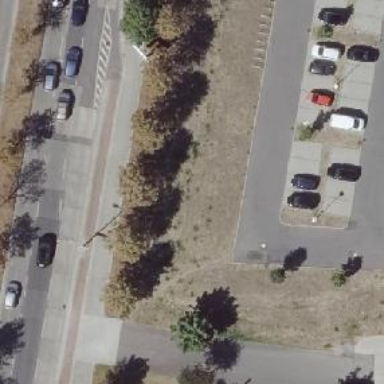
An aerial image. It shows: Avenue of deciduous broadleaved trees.